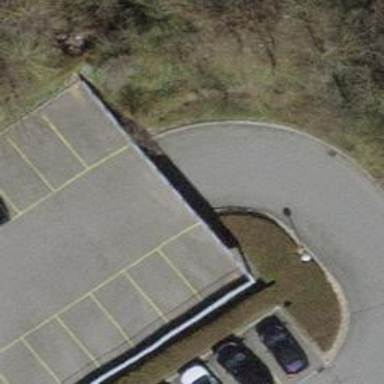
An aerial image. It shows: Parking entrance.